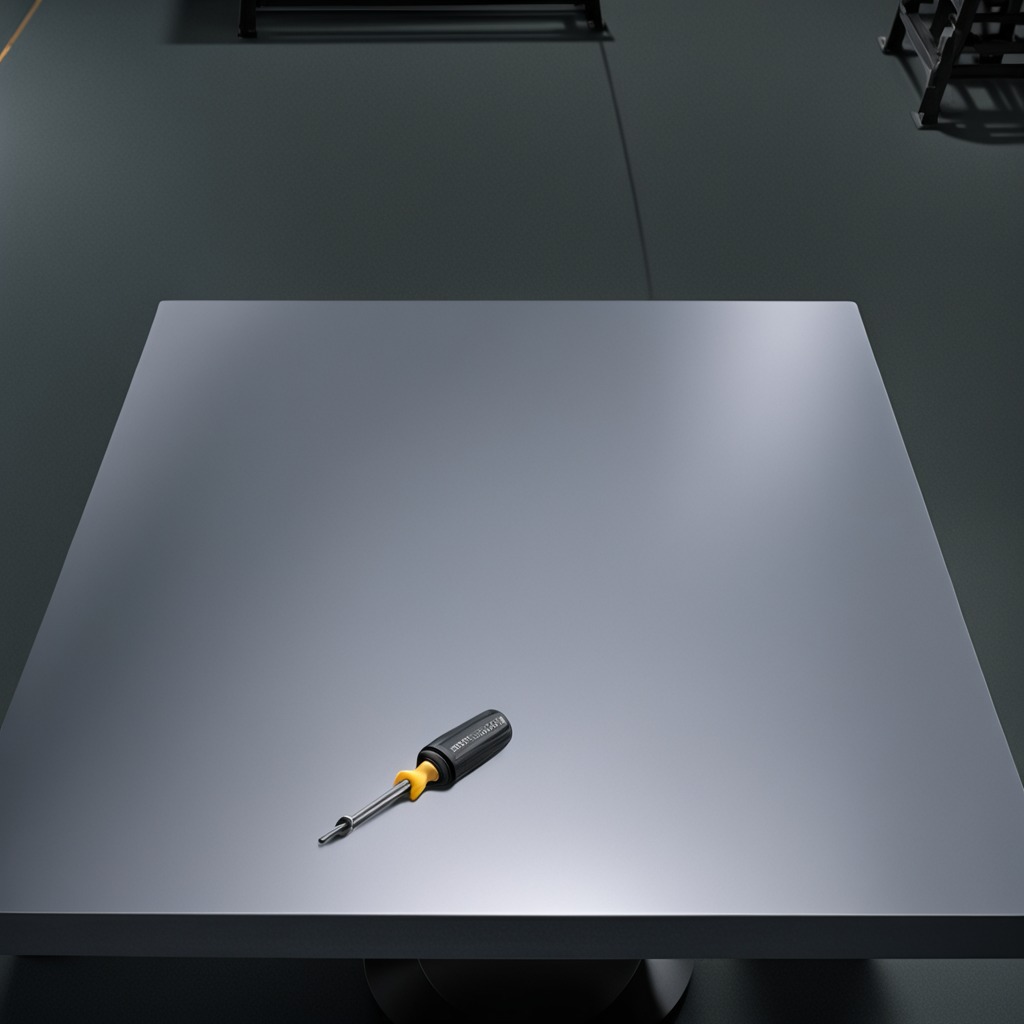
A screwdriver is lying on the tabletop.